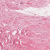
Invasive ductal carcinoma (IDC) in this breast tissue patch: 0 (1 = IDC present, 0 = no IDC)